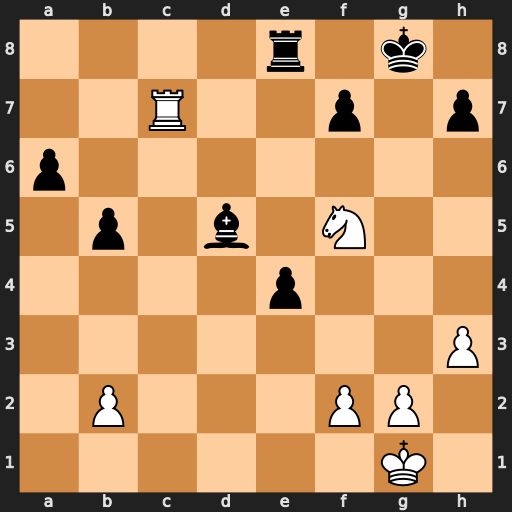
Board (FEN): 4r1k1/2R2p1p/p7/1p1b1N2/4p3/7P/1P3PP1/6K1
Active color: w
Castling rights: -
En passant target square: -
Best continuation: Ne7+ Rxe7 Rxe7